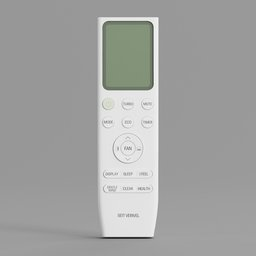
Label: electronics